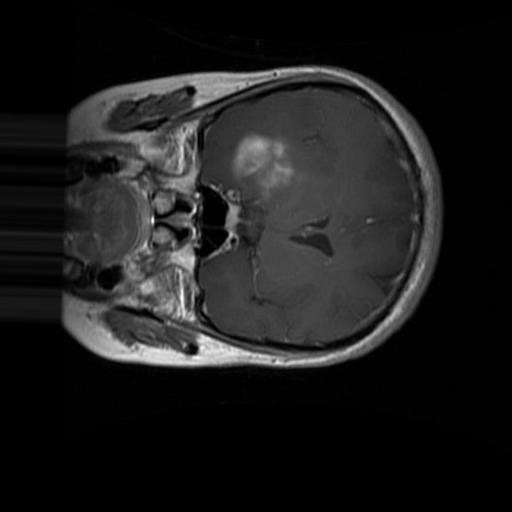
Label: brain_glioma